Interaction volume radius: 5 \u00c5
Interaction volume height: 10 \u00c5
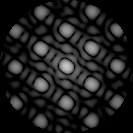
Disorder parameter: 0.09258